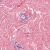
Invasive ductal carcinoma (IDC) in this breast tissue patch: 0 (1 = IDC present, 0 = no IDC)